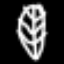
Label: leaf